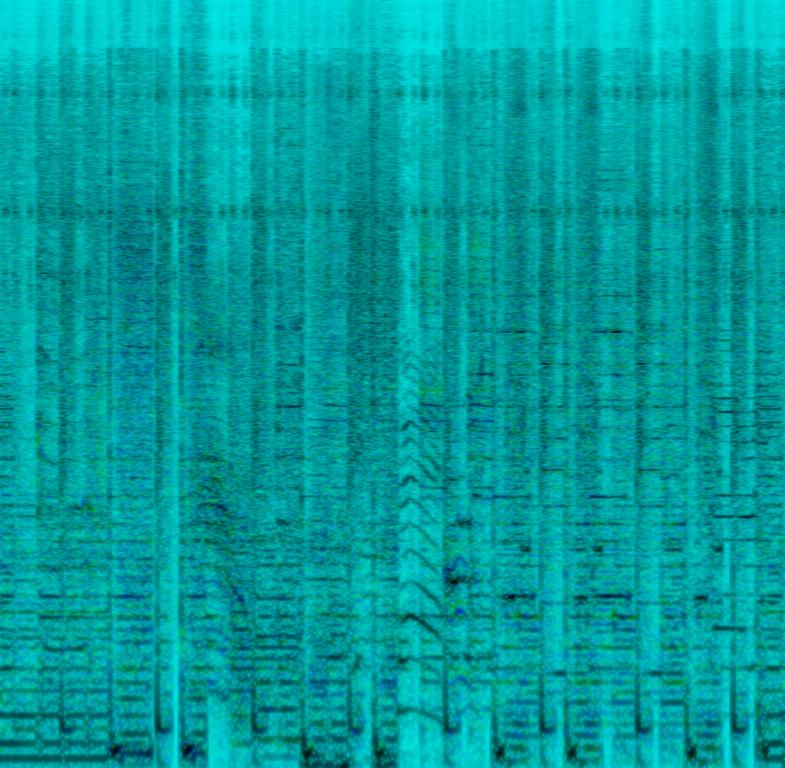
This song is a Retro electronic instrumental. The tempo is fast with electronically arranged music, slick drumming, bright amplified keyboard harmony, tambourine beats,synthesiser arrangements and male and female vocalisation. The song is youthful, groovy,vibrant, upbeat, passionate, catchy and punchy. This song is a Retro EDM.